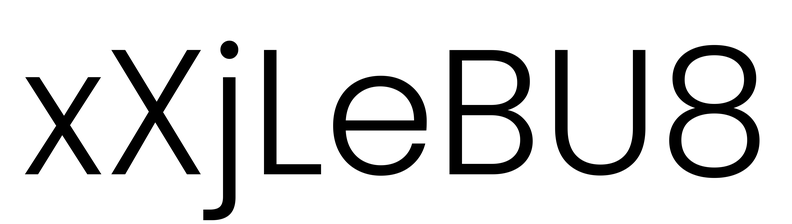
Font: Poppins-Light